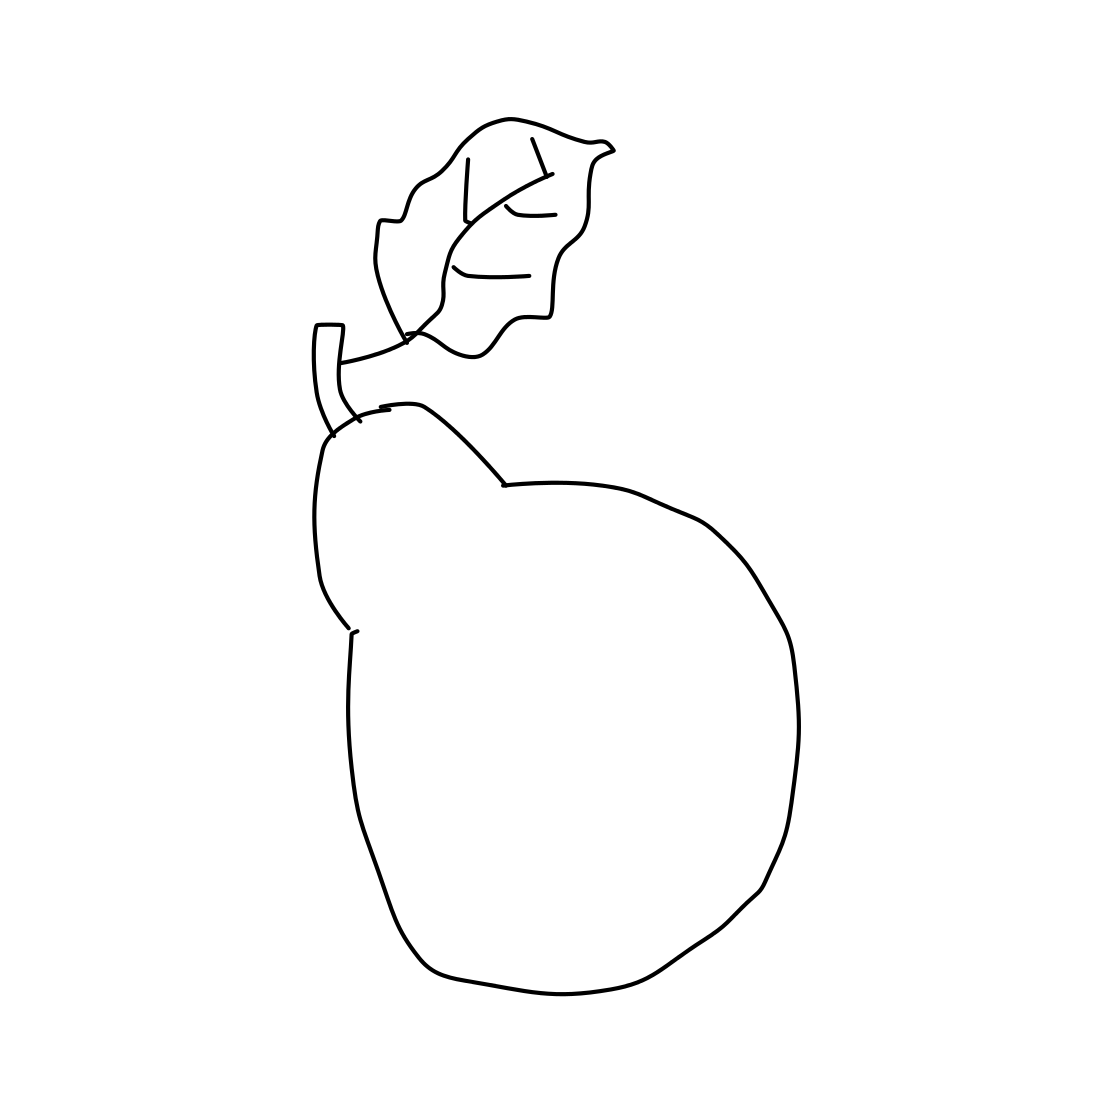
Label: pear